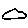
Label: cloud